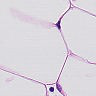
Metastatic tissue present: no